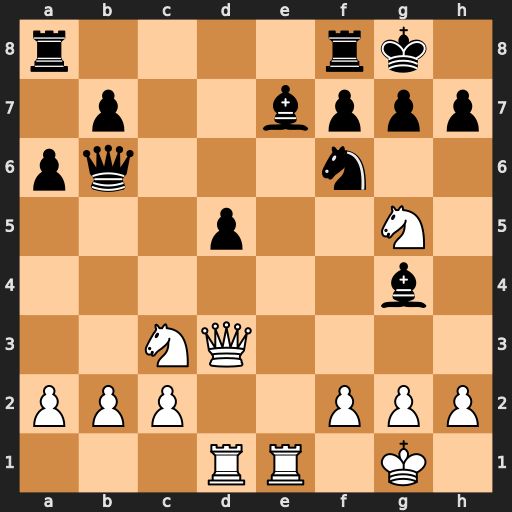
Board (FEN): r4rk1/1p2bppp/pq3n2/3p2N1/6b1/2NQ4/PPP2PPP/3RR1K1
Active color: w
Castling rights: -
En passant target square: -
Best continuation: Nxd5 g6 Nxb6